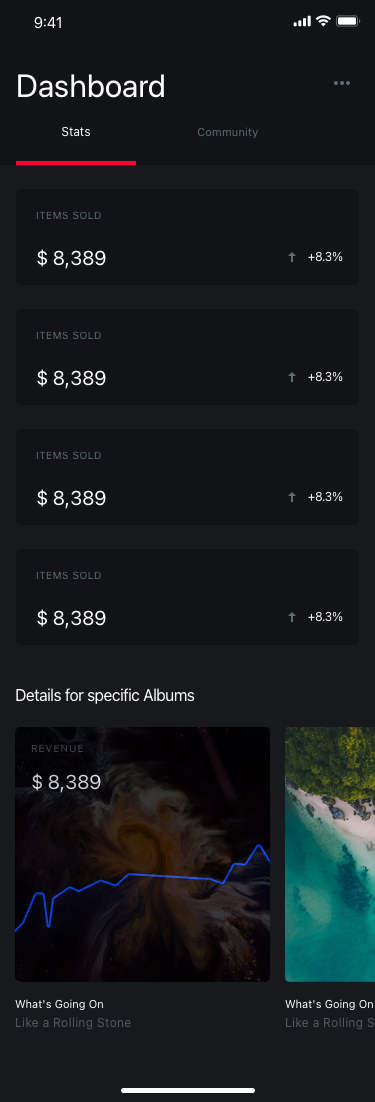
Text in this UI design:
What's Going On
Like a Rolling Stone
What's Going On
Like a Rolling Stone
$ 8,389
Revenue
Details for specific Albums